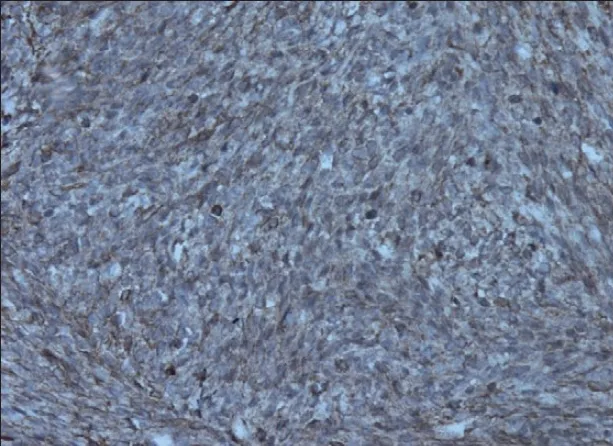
Photomicrograph showing tumour cells showing SMA positivity (200X).
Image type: pathology (fish)